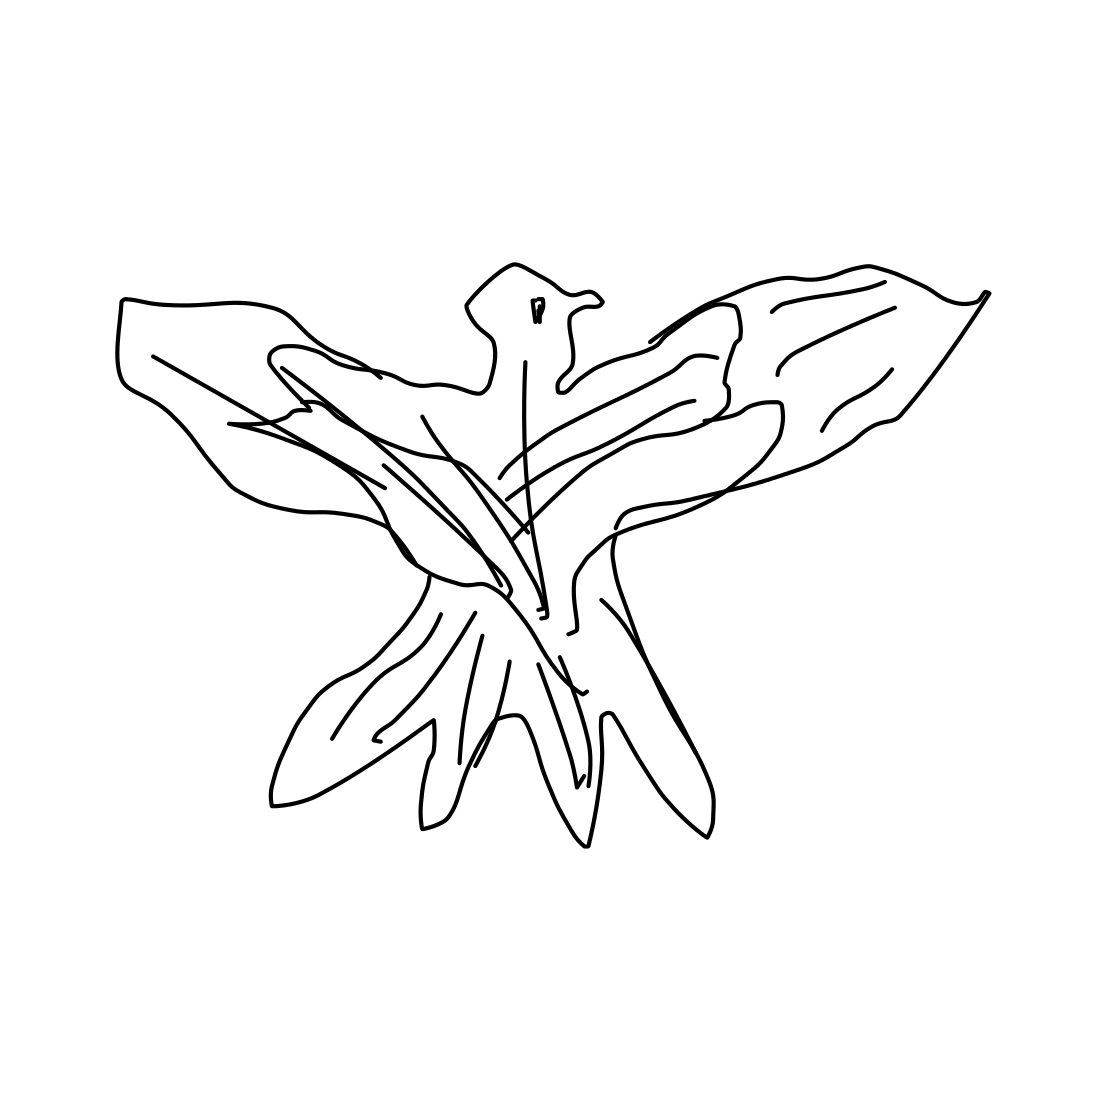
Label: flying bird